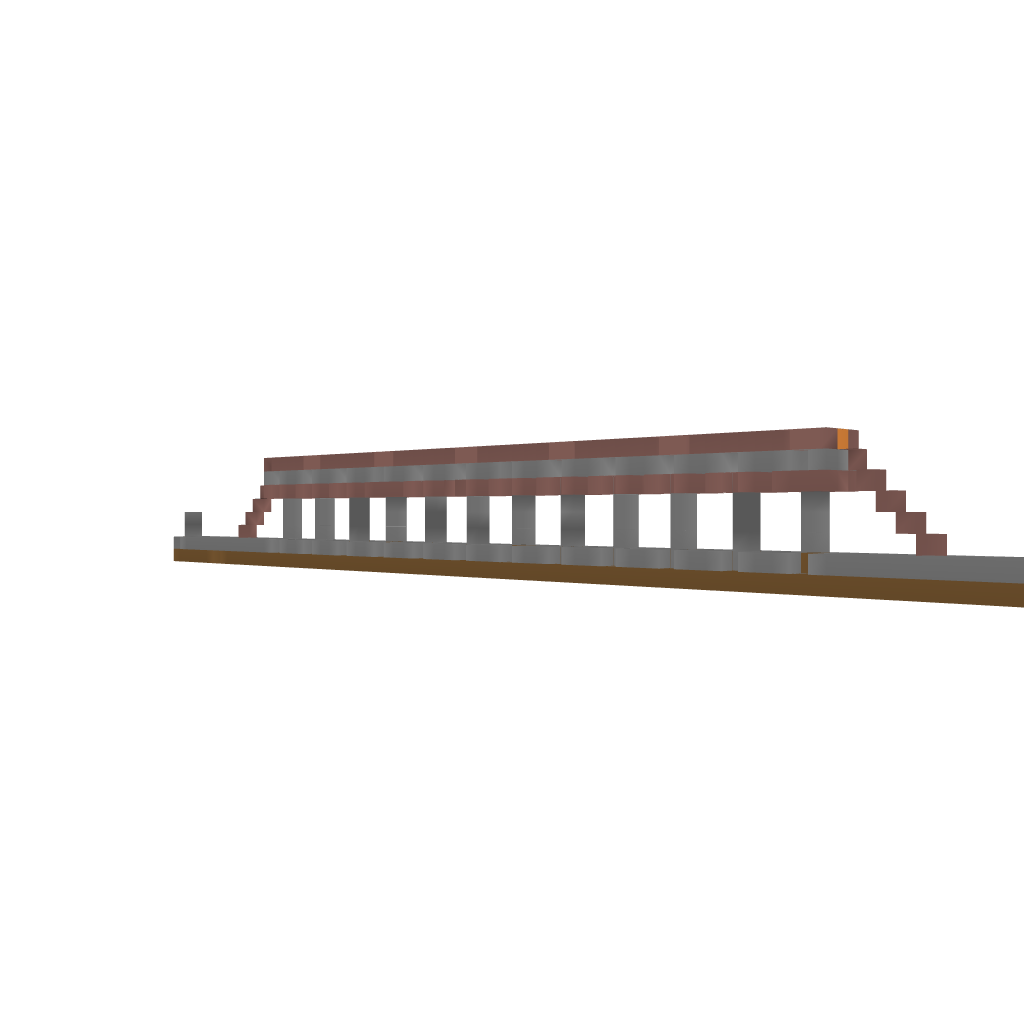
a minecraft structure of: Simple Minecart Bridge #1 good quality